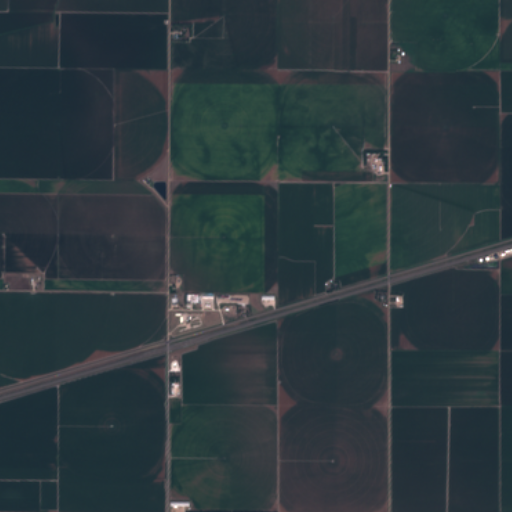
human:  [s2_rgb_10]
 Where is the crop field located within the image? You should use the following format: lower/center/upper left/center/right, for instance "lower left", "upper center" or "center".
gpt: The crop field is located in the upper right of the image.
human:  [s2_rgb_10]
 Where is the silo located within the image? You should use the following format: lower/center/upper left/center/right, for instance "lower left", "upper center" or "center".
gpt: The silo is located in the center of the image.
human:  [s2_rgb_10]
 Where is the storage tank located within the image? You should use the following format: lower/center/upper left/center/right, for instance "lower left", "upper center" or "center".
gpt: The storage tank is located in the center right of the image.
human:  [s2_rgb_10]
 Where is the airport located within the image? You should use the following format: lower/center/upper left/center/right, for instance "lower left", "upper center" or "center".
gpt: There is no airport in the image.